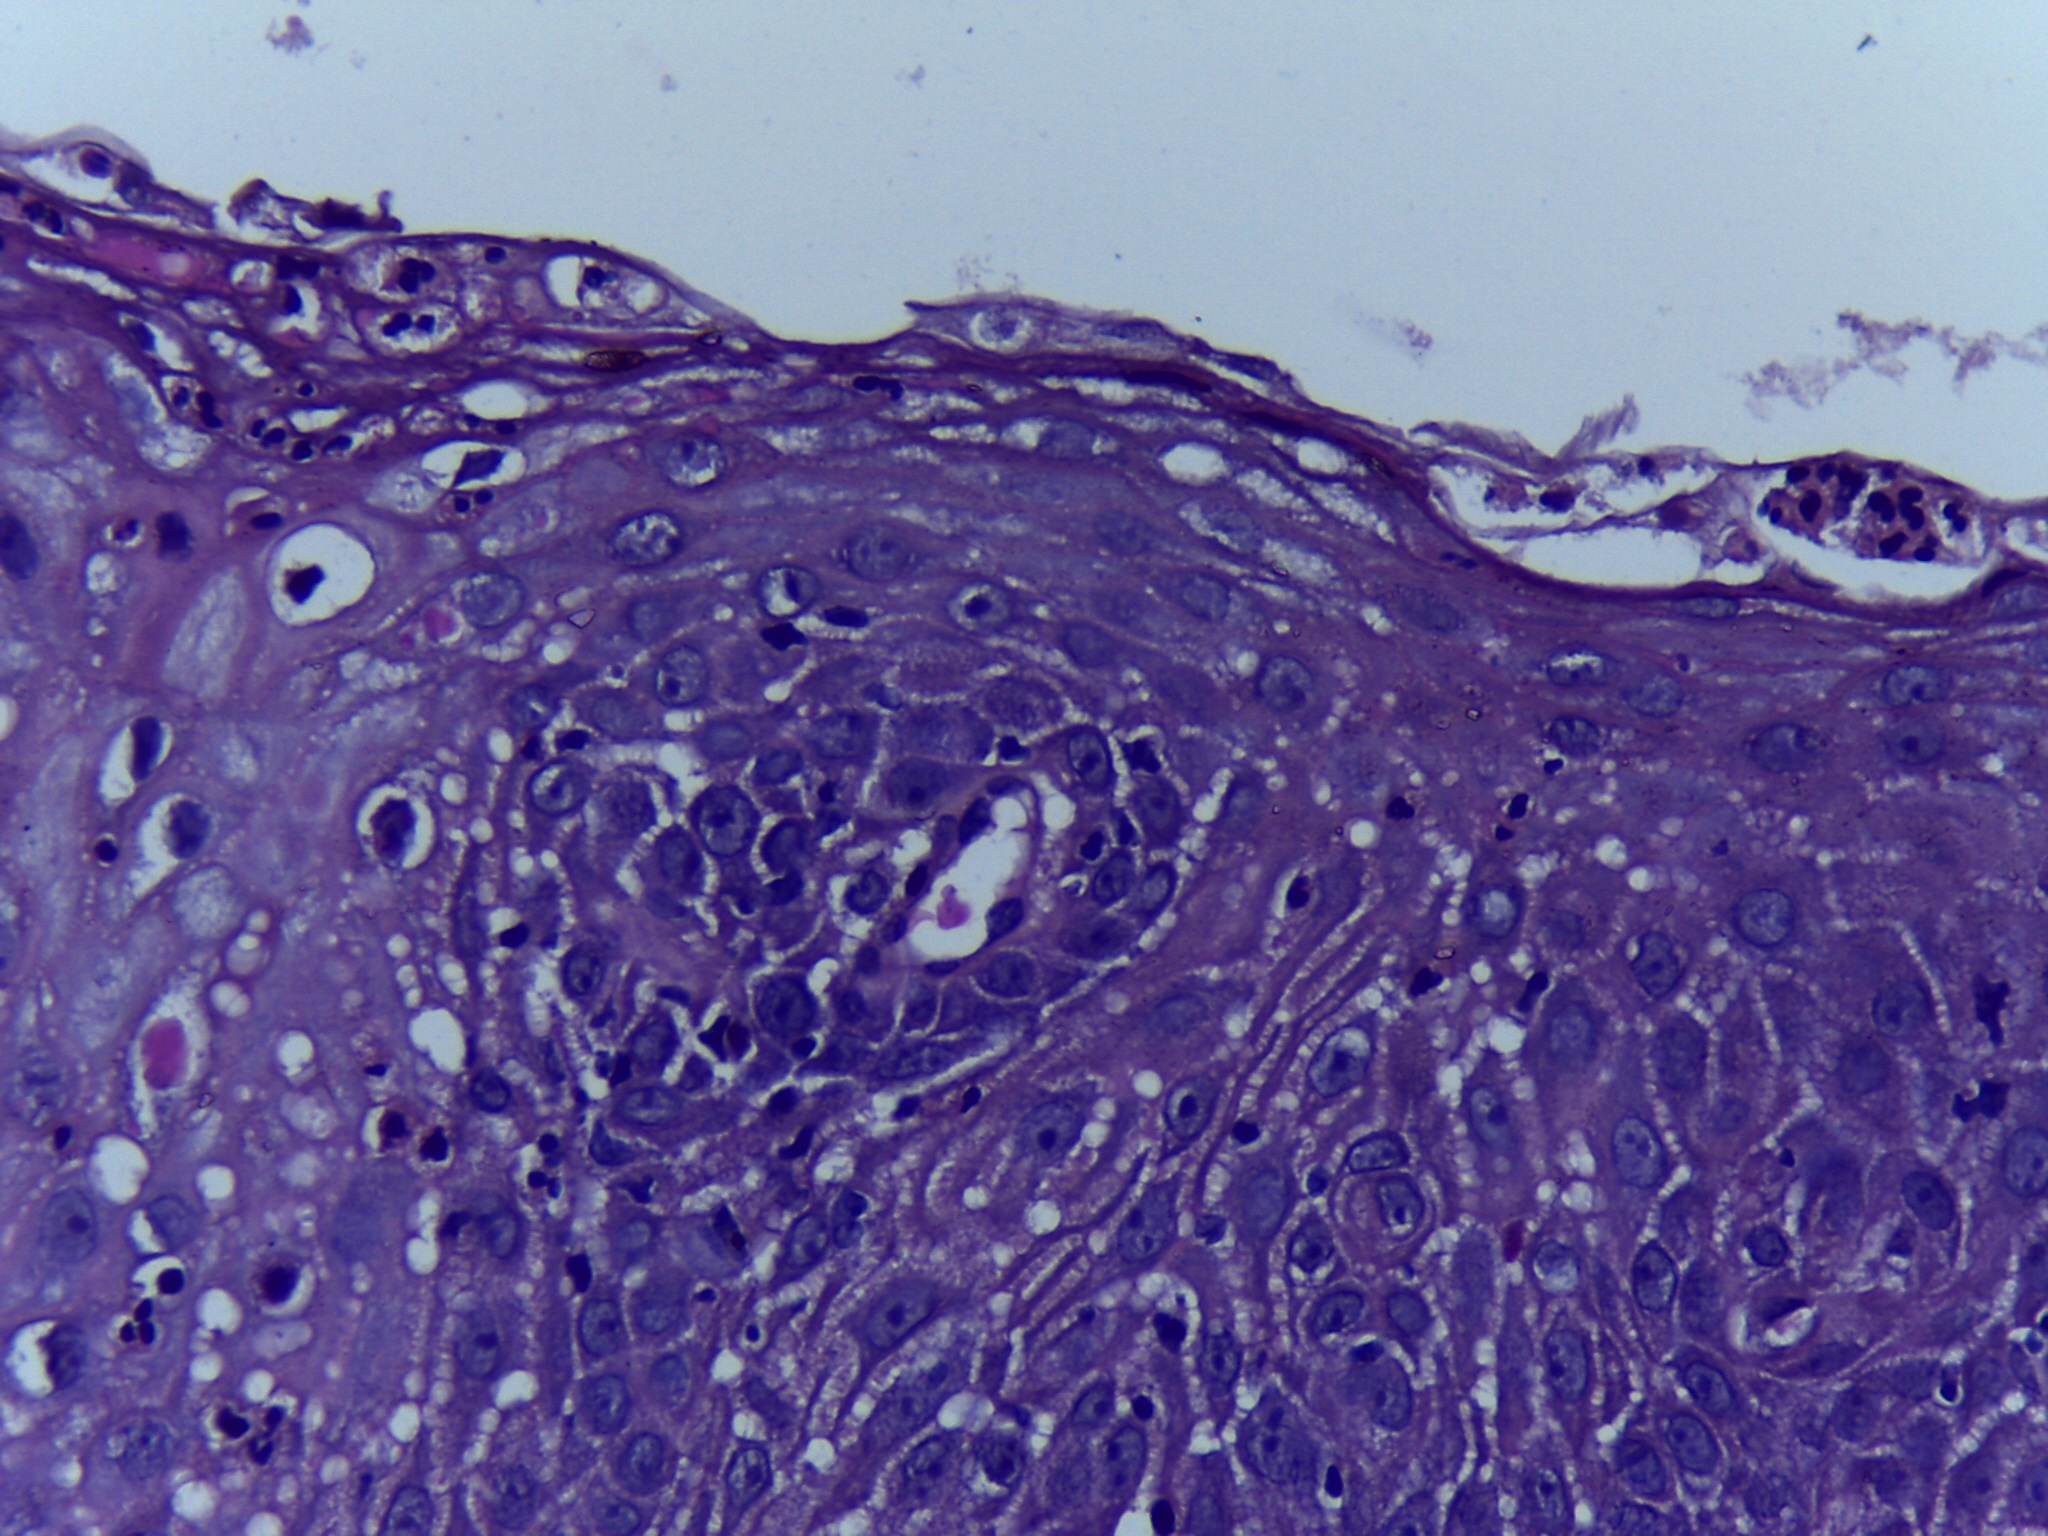
Diagnosis: OSCC